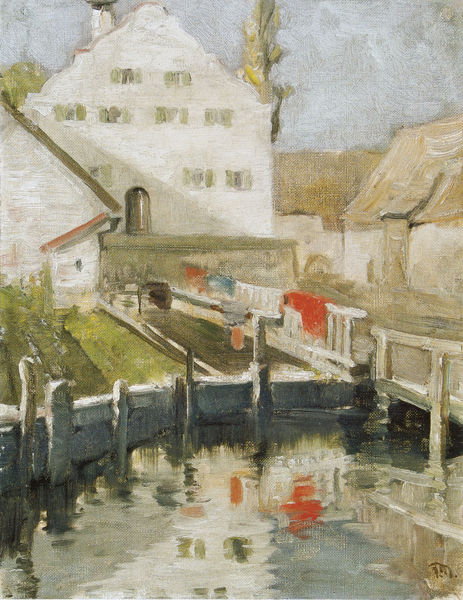
Titel: In Indersdorf
Künstler: Franz Marc
Standort: München
Institution: Städtische Galerie im Lenbachhaus
Schlagwörter: baum, blau, dunkel, gemälde, himmel, wasser, weiß, wolken, bäume, fluss, grün, impressionismus, see, stadt, teich, ufer, wäsche, fenster, grau, hell, licht, orange, tür, dach, gebäude, gras, haus, rasen, rot, tuch, weg, wiese, wand, signatur, öl, bach, feld, häuser, mühle, spiegelung, brücke, kanal, sonne, decke, pflanzen, fensterläden, garten, gemüse, fassade, trocknen, dorf, dächer, giebel, tag, hof, türe, rundbogen, ölgemälde, steg, bohlen, geländer, tor, pfosten, befestigt, draußen, beet, beete, gärten, fort, aum, dort, schleuse, brüche, ofer, heill, landschaf